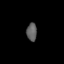
Tissue: prostate
Cell type: T cells
Senescence score: 0.3577
Nuclear area (px): 178
Mean DAPI intensity: 95.916